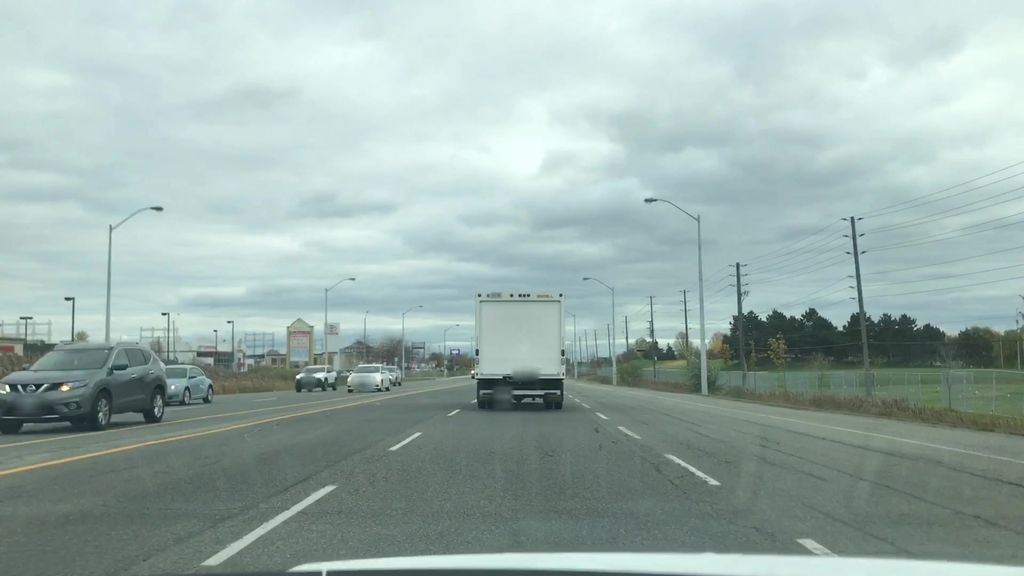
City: toronto